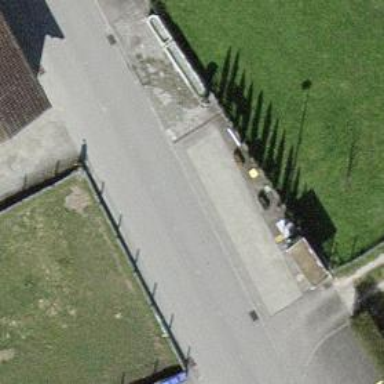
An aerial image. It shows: Post box is visible.